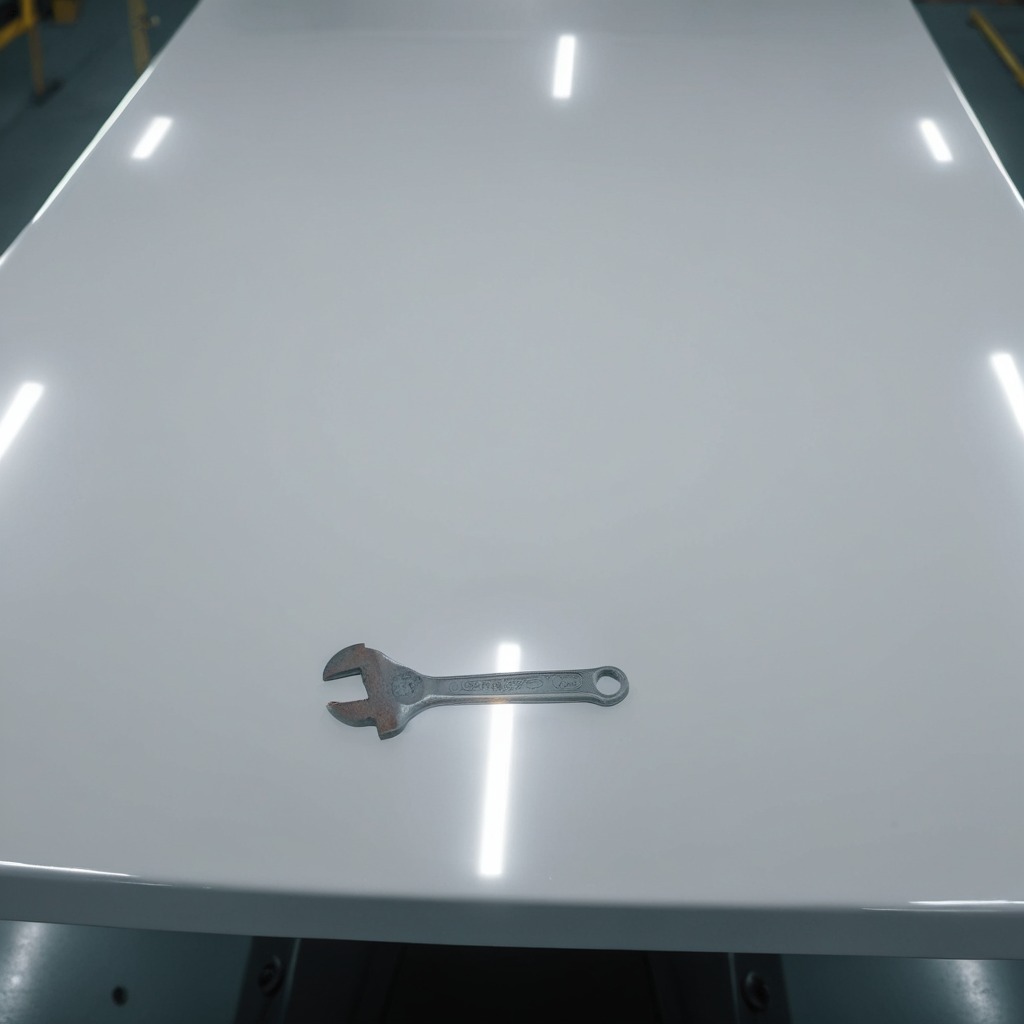
A wrench is lying on the table.